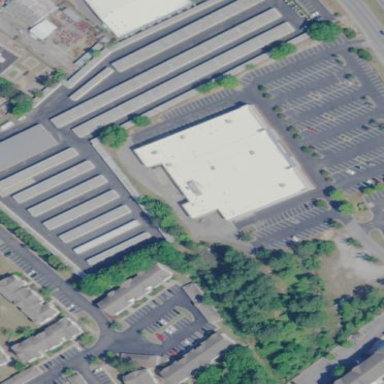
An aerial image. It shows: Building that houses trampoline park.